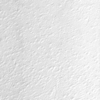
Label: not_dusty